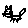
Label: cat